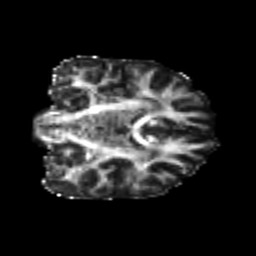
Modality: FA
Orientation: coronal
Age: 24
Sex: female
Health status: healthy
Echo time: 0.074 s